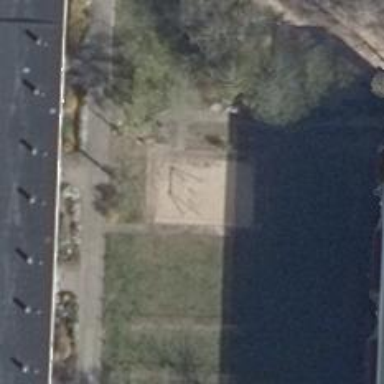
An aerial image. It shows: Playground with swings.